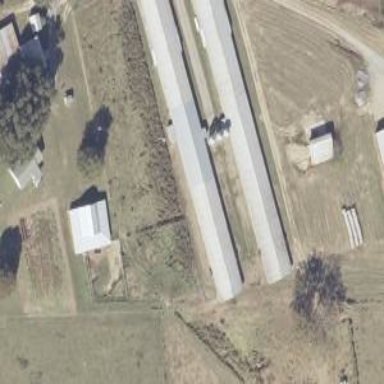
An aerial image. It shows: Farm auxiliary building.